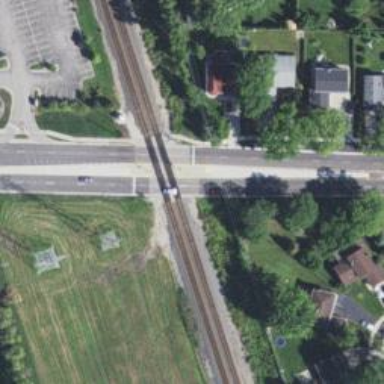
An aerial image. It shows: Full barrier level crossing on railway.